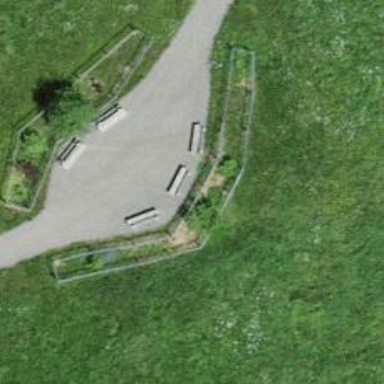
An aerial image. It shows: Bench for seating.